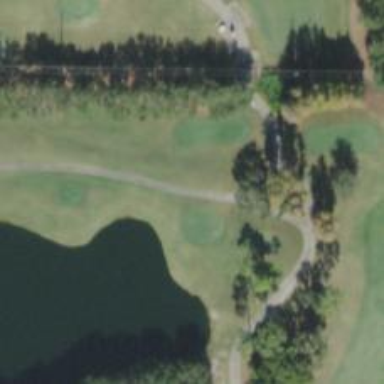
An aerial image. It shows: Path designated for golf carts.